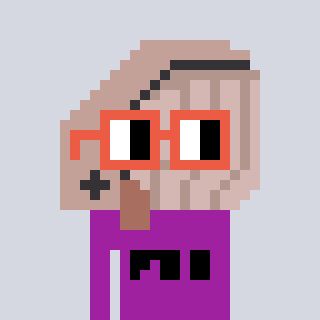
a pixel art character with square orange glasses, a whale-shaped head and a magenta-colored body on a cool background